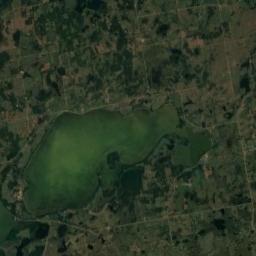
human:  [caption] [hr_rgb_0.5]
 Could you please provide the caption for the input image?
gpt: The lake lies in farmland and the water is deep green .

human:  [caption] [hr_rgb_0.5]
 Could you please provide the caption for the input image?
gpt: An irregularly shaped turquoise lake on the ground with lush green vegetation .

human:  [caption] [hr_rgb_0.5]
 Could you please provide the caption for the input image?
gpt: The lake in the picture has an irregular shape .

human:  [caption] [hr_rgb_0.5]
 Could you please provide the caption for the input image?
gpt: There are many lakes of different shapes and sizes .

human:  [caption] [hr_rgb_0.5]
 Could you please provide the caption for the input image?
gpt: There are many farmlands around the green lake .